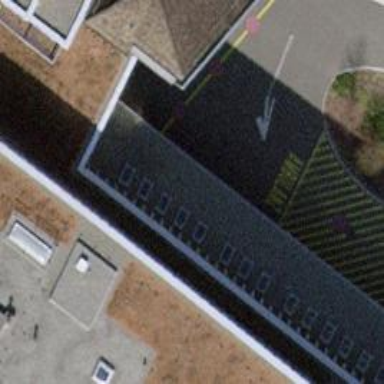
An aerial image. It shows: Entrance designated for emergency ward.